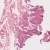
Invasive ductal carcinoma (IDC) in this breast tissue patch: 0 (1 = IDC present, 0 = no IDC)